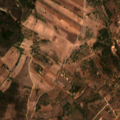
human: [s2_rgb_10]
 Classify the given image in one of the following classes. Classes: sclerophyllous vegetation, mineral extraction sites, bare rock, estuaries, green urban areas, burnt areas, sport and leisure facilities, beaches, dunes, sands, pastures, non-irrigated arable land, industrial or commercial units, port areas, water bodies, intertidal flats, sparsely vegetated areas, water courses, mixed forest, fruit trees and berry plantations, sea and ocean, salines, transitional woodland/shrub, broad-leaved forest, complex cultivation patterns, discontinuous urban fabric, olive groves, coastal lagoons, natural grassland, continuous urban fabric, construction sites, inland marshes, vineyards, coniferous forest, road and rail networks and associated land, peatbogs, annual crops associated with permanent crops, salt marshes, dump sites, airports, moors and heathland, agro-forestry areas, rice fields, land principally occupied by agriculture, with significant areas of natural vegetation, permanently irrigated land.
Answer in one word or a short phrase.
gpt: pastures, annual crops associated with permanent crops, complex cultivation patterns, land principally occupied by agriculture, with significant areas of natural vegetation, coniferous forest, sclerophyllous vegetation